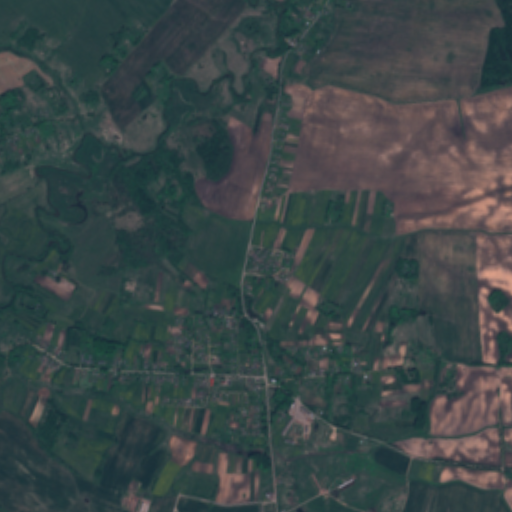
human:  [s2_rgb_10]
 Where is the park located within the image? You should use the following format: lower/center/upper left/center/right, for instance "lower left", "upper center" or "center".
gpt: The park is located in the lower right of the image.
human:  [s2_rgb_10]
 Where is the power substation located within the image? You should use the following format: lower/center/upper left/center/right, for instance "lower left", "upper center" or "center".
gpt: The power substation is located in the lower right of the image.
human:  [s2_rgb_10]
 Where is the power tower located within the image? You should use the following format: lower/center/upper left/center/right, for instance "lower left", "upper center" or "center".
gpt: The power tower is located in the lower right of the image.
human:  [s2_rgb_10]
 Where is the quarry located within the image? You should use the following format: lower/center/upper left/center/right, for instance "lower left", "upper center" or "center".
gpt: There is no quarry in the image.